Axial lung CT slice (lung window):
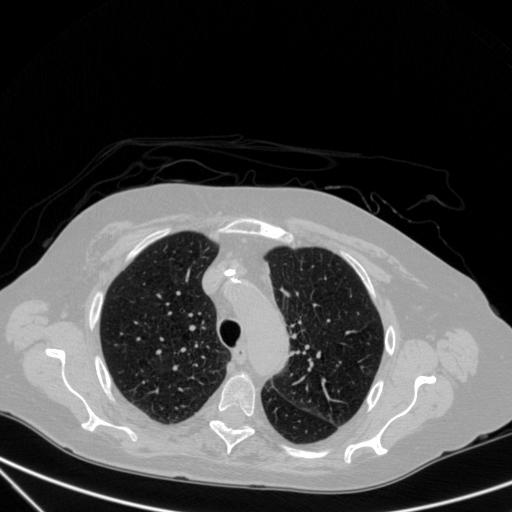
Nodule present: no